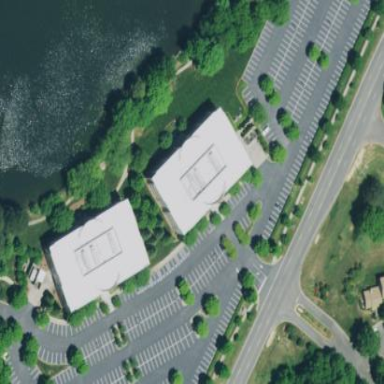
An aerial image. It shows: Commercial building.